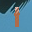
Label: 1